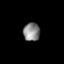
Tissue: prostate
Cell type: T cells
Senescence score: 0.313
Nuclear area (px): 303
Mean DAPI intensity: 134.525